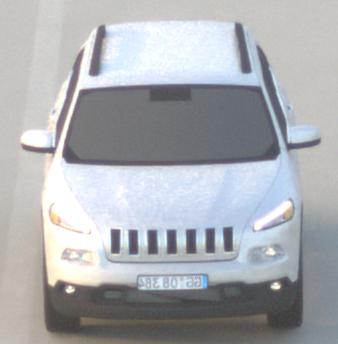
Make: Jeep
Model: Cherokee 3.2 V6 Pentastar
Detailed model: Cherokee (KL)
Model produced from: 2014/07
Model produced until: 2015/07
Doors: 5
Color: white
Road condition: dry road
Daytime: sunrise or sunset
Contrast: low contrast